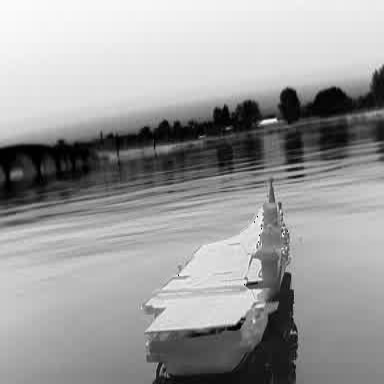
There is a warship in the infrared image.